Question: I want to make a transparent window with a notch that is completely transparent. But probably I'm doing it incorrectly. Can anyone assist me with this?
'''
body {
background-color: blue;
}
.clear {
background: rgba(255, 255, 255, 0.7);
}
.line {
background: White;
border-bottom-left-radius: 3vh;
border-bottom-right-radius: 3vh;
height: 3vh;
width: 50%;
margin-left: 25%;
}
'''
'''
<table width="100%" cellspacing="0" cellpadding="0" border="0" align="center">
<tbody>
<tr>
<td valign="top">
<div class="clear">
<div class="line"></div><br>
<br>
<br>
<br>
<br>
<br>
<br>
<br>
<br>
<br>
<br>
<br>
<br>
</div>
</td>
</tr>
</tbody>
</table>
'''
The result I have:

Basically, I want to make that notch completely transparent to the background. How can I make this happen?
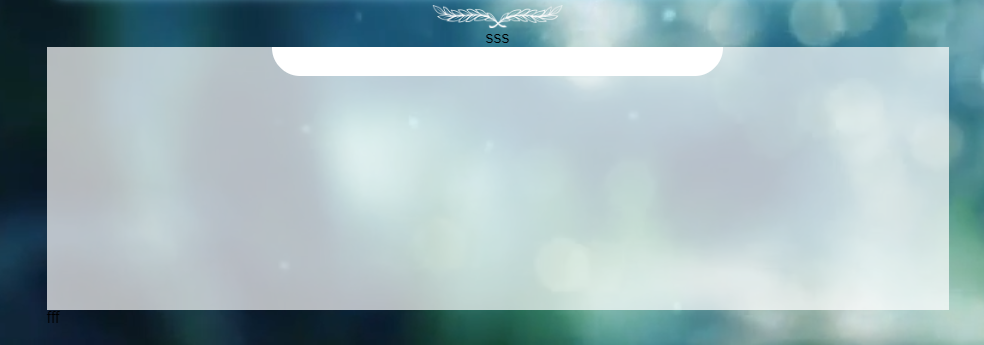
Answer: Is this what you're looking for?
'''
body {
background-color: blue;
}
.clear {
background-image: url("https://image.ibb.co/bC1LOp/White-Shape.png");
background-size: 100% 100%;
background-repeat: no-repeat;
opacity: 0.7;
}
'''
'''
<table width="100%" cellspacing="0" cellpadding="0" border="0" align="center">
<tbody>
<tr>
<td valign="top">
<div class="clear">
<br>
<br>
<br>
<br>
<br>
<br>
<br>
<br>
<br>
<br>
<br>
<br>
</div>
</td>
</tr>
</tbody>
</table>
'''
Here, I've made an image of what I believe you want and I have changed the background colour of '.clear' to the image.